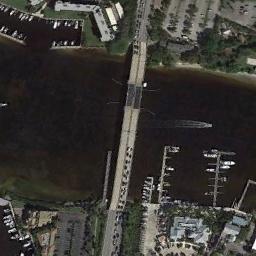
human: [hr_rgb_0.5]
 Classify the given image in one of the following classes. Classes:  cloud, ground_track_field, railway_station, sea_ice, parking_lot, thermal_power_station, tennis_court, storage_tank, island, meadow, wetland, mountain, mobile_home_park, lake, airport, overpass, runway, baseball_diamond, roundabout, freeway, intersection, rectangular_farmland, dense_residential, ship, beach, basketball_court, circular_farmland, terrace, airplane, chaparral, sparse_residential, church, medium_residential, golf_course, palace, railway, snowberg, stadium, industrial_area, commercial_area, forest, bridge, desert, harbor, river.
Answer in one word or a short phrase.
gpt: bridge